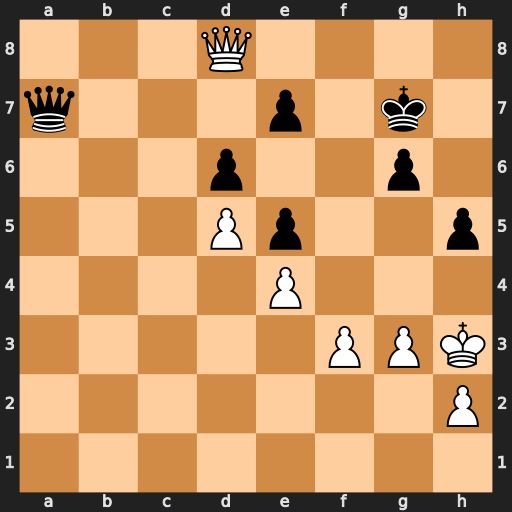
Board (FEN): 3Q4/q3p1k1/3p2p1/3Pp2p/4P3/5PPK/7P/8
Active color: w
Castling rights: -
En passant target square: -
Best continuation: Kh4 Kf7 Qc8 Qf2 Qe6+